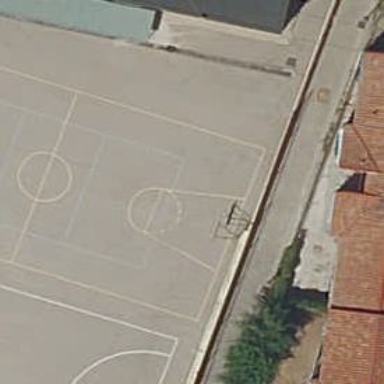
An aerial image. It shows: Basketball court located in leisure land pitch.